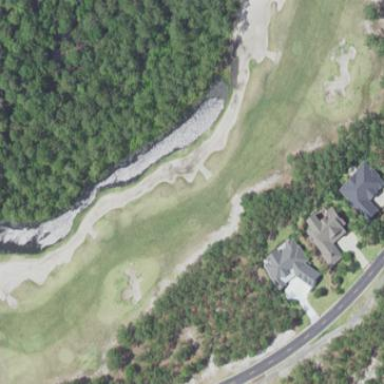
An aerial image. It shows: Scenic golf fairway.